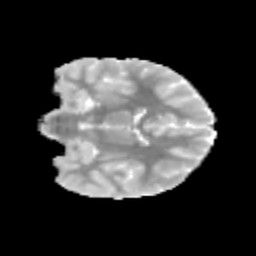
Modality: MD
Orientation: coronal
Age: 11
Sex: male
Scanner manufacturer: siemens
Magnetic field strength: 3 T
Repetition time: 3.8 s
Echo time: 0.07 s